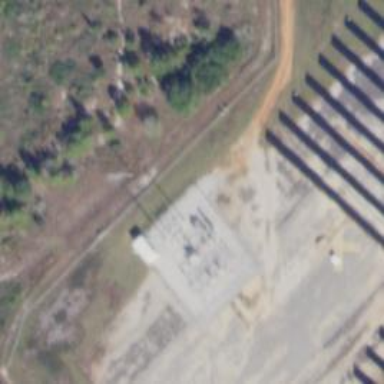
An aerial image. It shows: Chain link fence surrounds power substation dedicated for electricity generation.